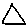
Label: triangle